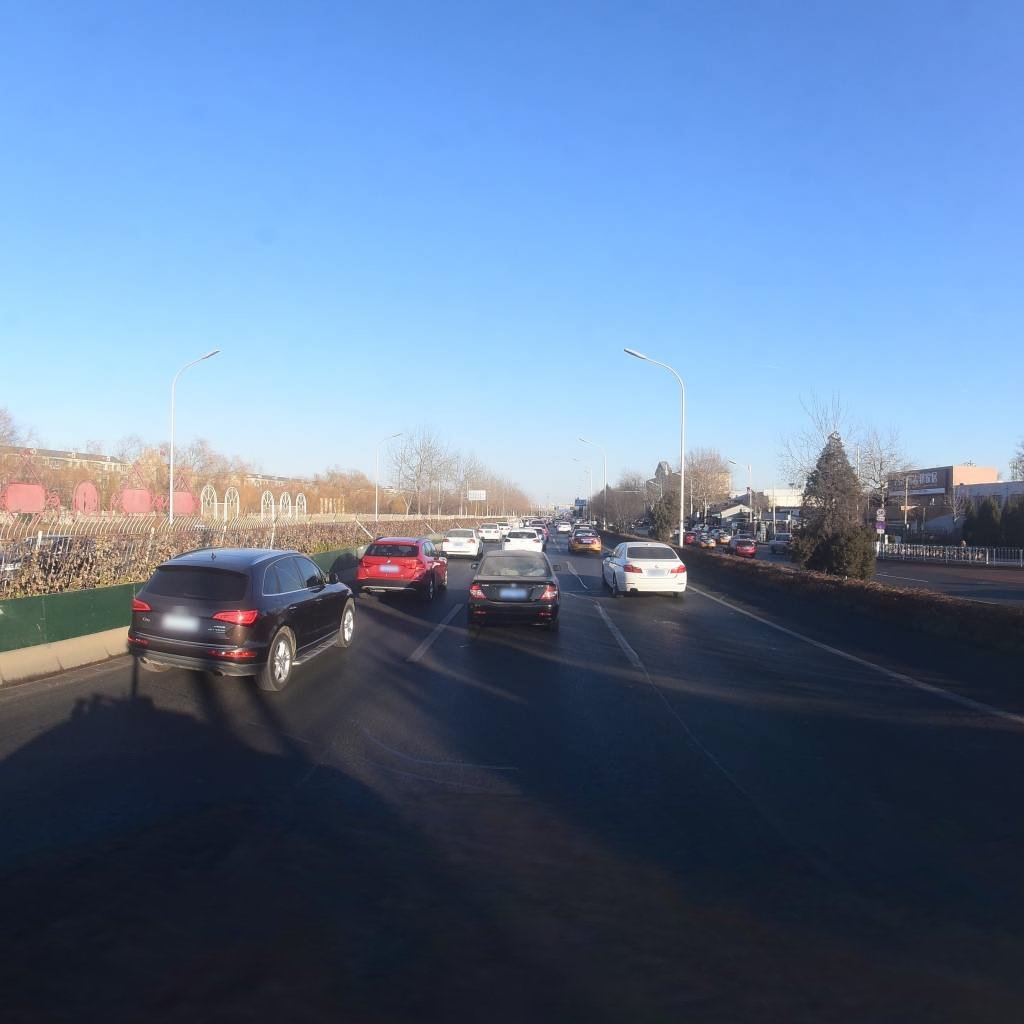
Region: Dongcheng
Road damage annotations: longitudinal patch, transverse patch, longitudinal patch, transverse patch, longitudinal patch, transverse patch